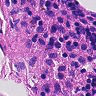
Metastatic tissue present: no